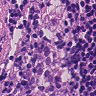
Metastatic tissue present: yes